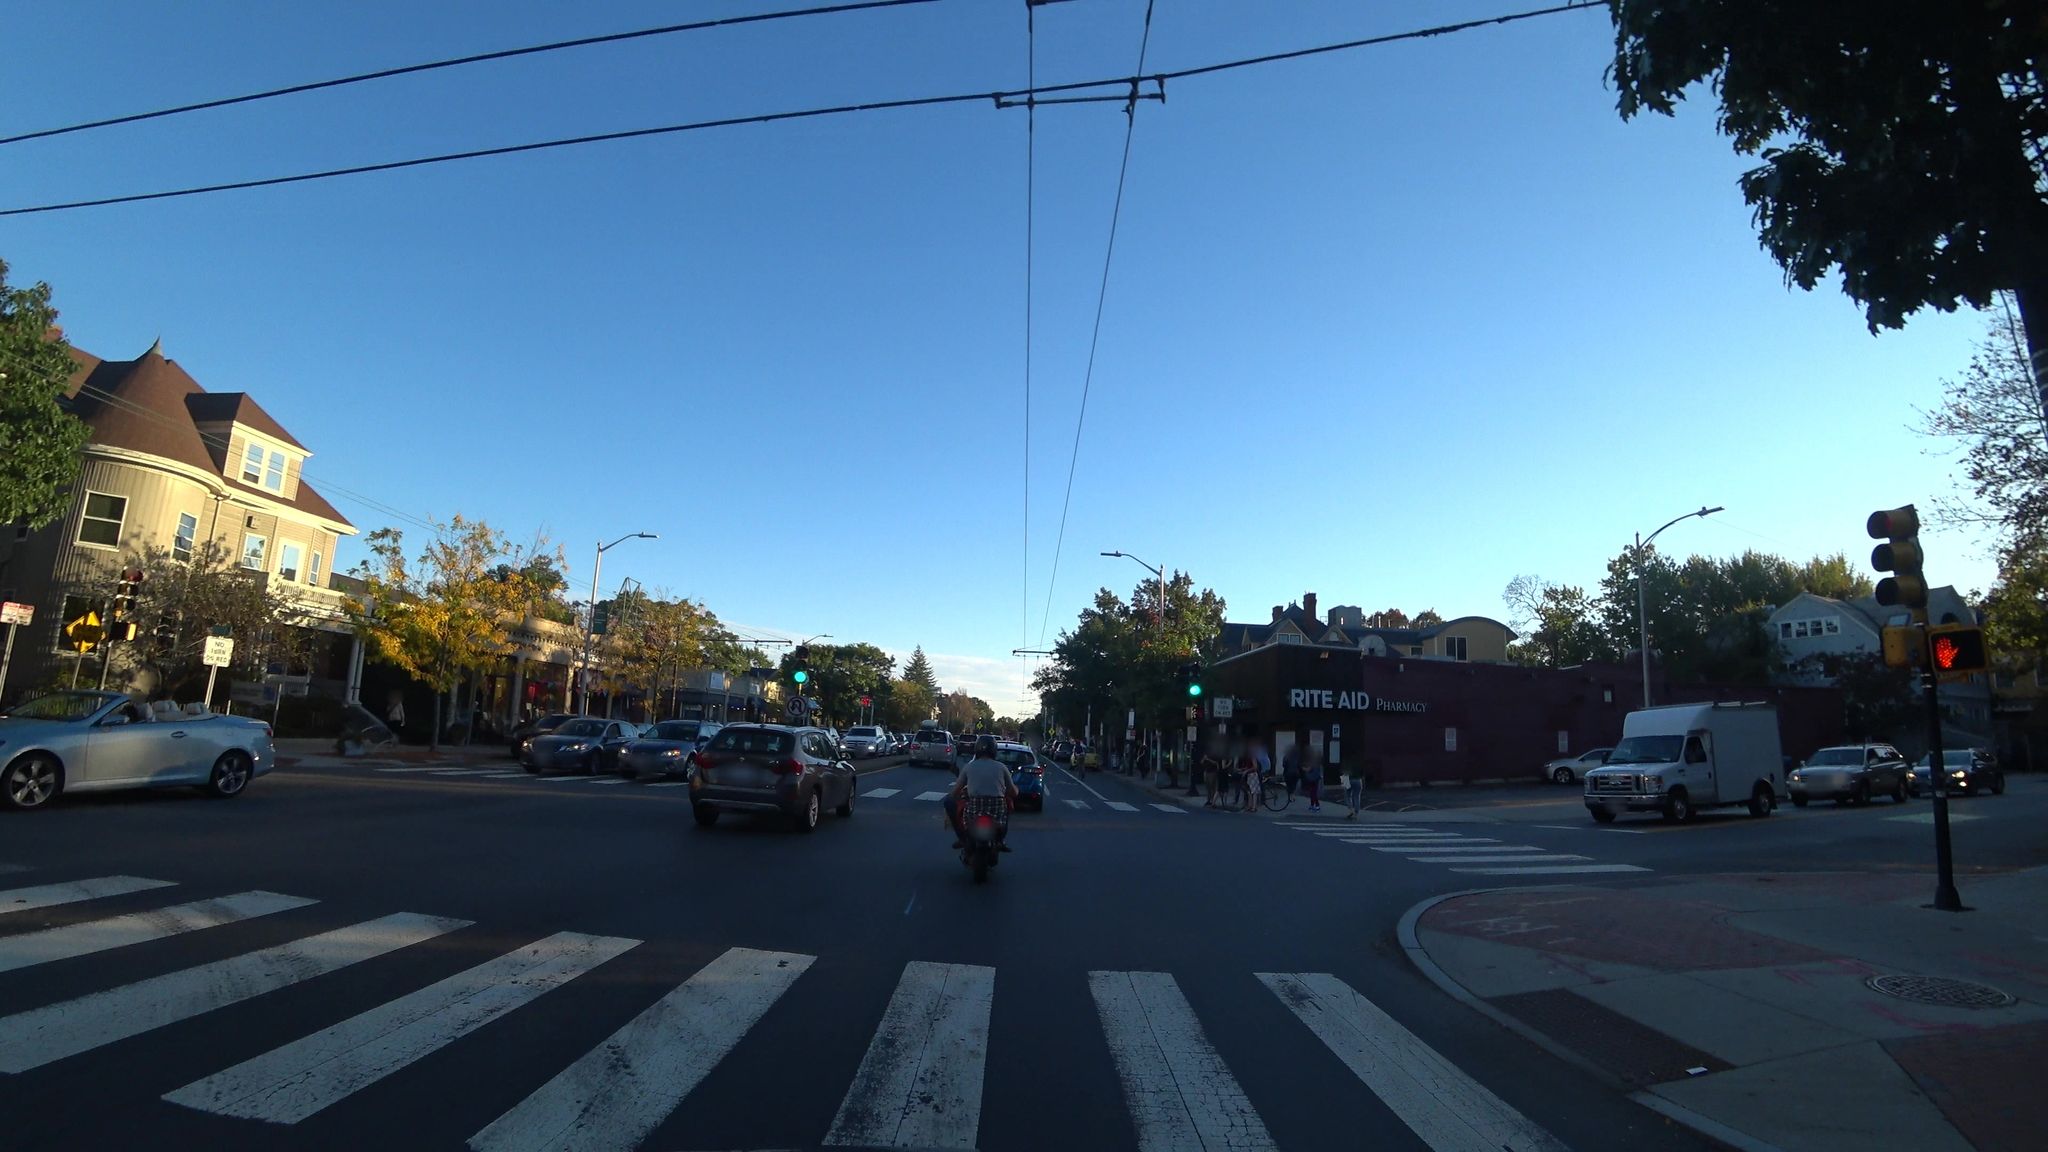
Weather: clear
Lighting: day
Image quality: good
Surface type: driving surface
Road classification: primary
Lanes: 2
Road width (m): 26.8
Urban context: urban centre
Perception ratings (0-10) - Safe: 0.99, Lively: 9.35, Beautiful: 5.06, Boring: 2.36, Depressing: 1.39, Wealthy: 7.16